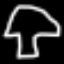
Label: mushroom